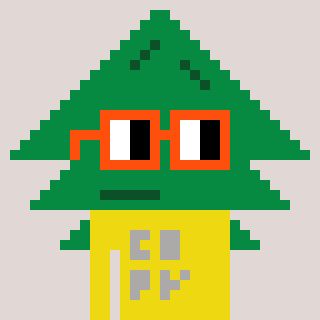
a pixel art character with square orange glasses, a fir-shaped head and a yellow-colored body on a warm background